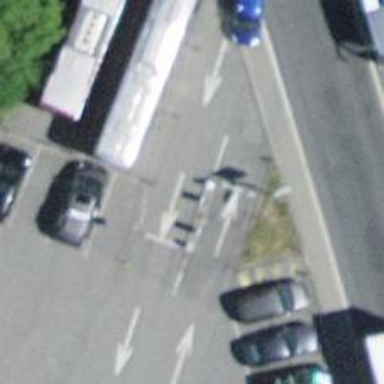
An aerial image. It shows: Lift gate barrier.